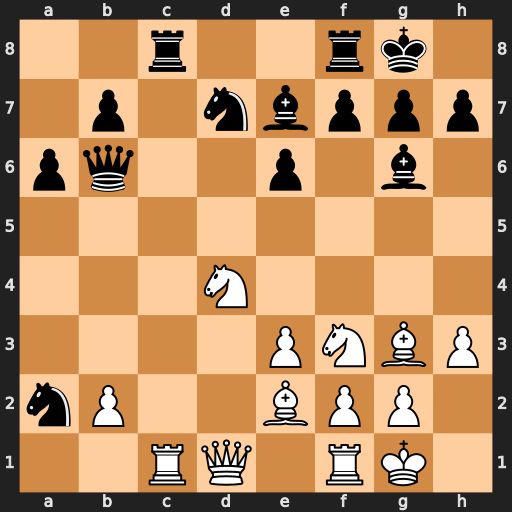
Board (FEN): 2r2rk1/1p1nbppp/pq2p1b1/8/3N4/4PNBP/nP2BPP1/2RQ1RK1
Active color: w
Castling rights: -
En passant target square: -
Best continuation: Rxc8 Rxc8 Qa4 Nc5 Qxa2